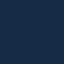
Label: SeaLake